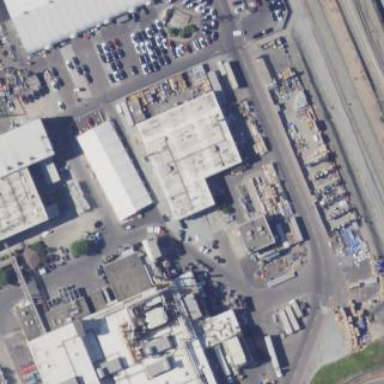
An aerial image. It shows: Industrial building.